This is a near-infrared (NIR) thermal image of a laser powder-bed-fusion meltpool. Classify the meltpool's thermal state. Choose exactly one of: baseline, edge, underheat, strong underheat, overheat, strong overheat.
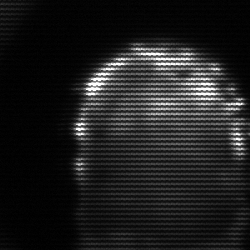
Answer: baseline